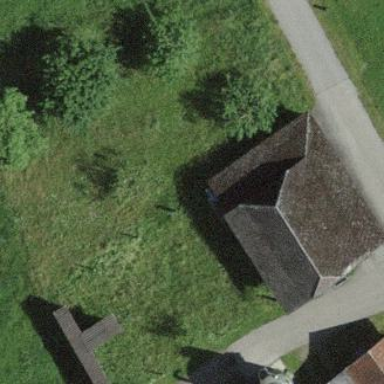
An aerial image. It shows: Rural barn.